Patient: sex M, age 61
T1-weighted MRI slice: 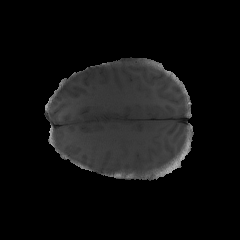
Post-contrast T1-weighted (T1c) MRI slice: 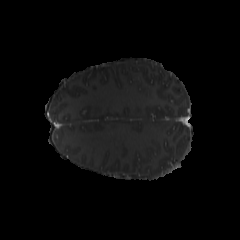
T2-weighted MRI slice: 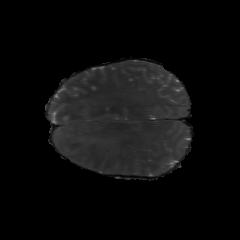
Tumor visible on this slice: yes
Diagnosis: Glioblastoma, IDH-wildtype
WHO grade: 4